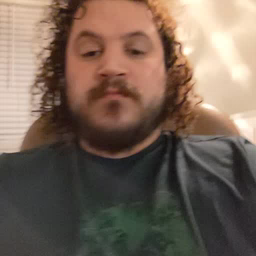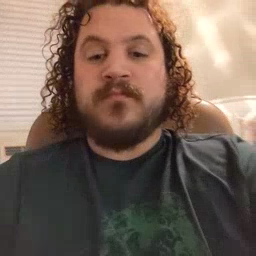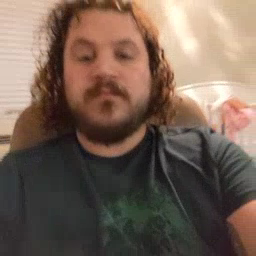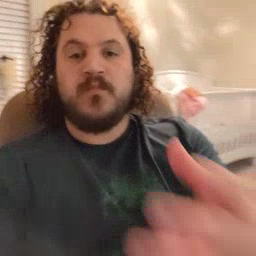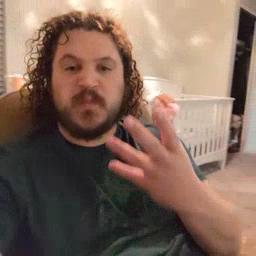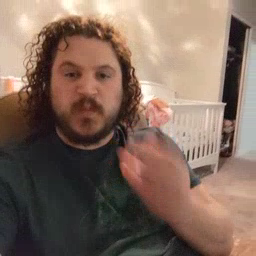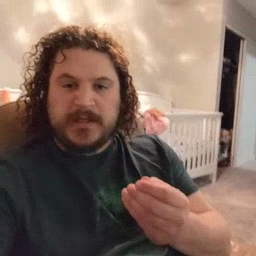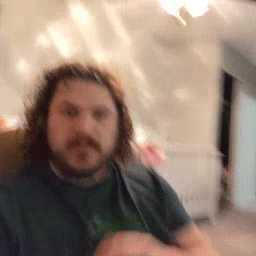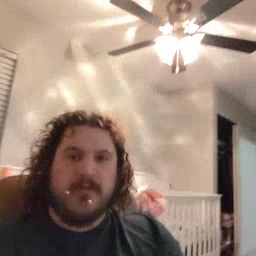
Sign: wet